Field crop: tomato
Growth stage: 2
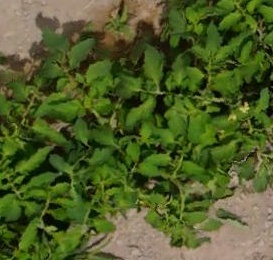
Species: tomato